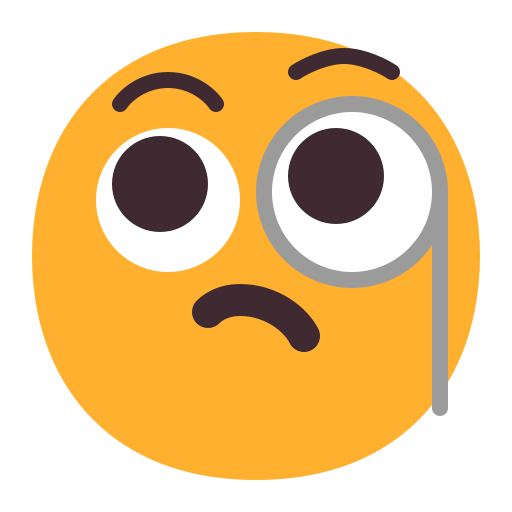
face with monocle flat